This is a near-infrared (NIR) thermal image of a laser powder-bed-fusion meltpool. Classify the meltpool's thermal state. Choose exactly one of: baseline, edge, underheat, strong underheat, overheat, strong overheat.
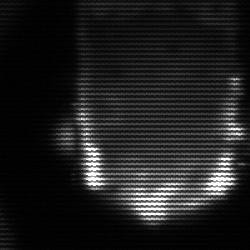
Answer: baseline